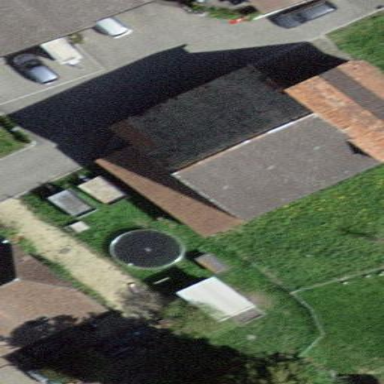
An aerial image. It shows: Barn.